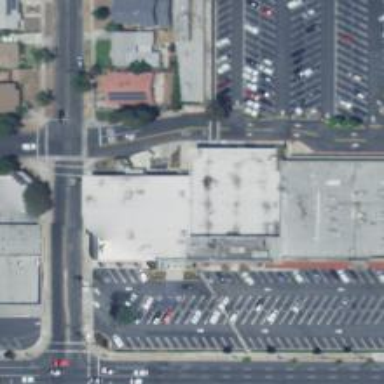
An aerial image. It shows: Building.